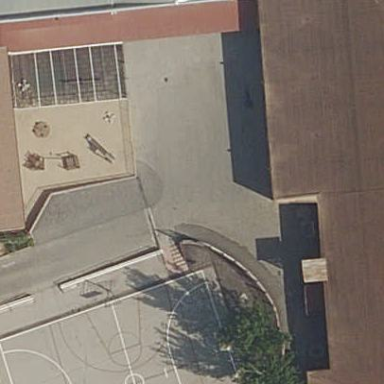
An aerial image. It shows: School.